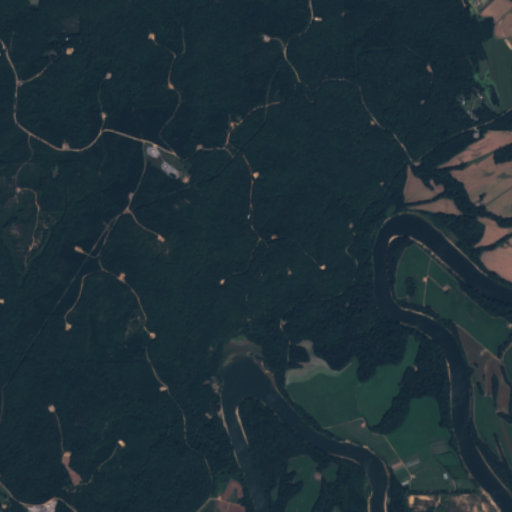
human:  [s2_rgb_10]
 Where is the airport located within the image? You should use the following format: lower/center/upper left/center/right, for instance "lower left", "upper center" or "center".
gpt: There is no airport in the image.